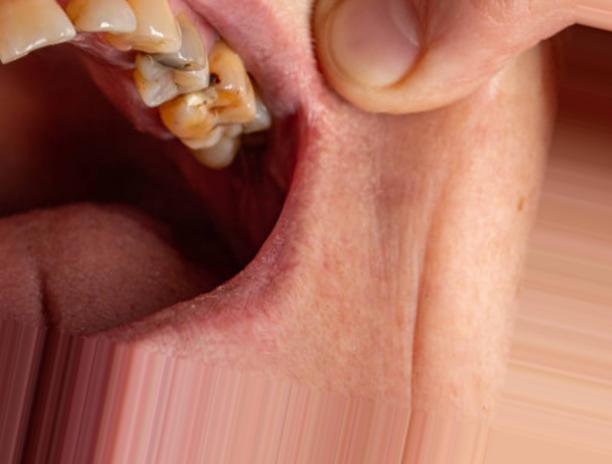
Condition: Caries